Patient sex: M
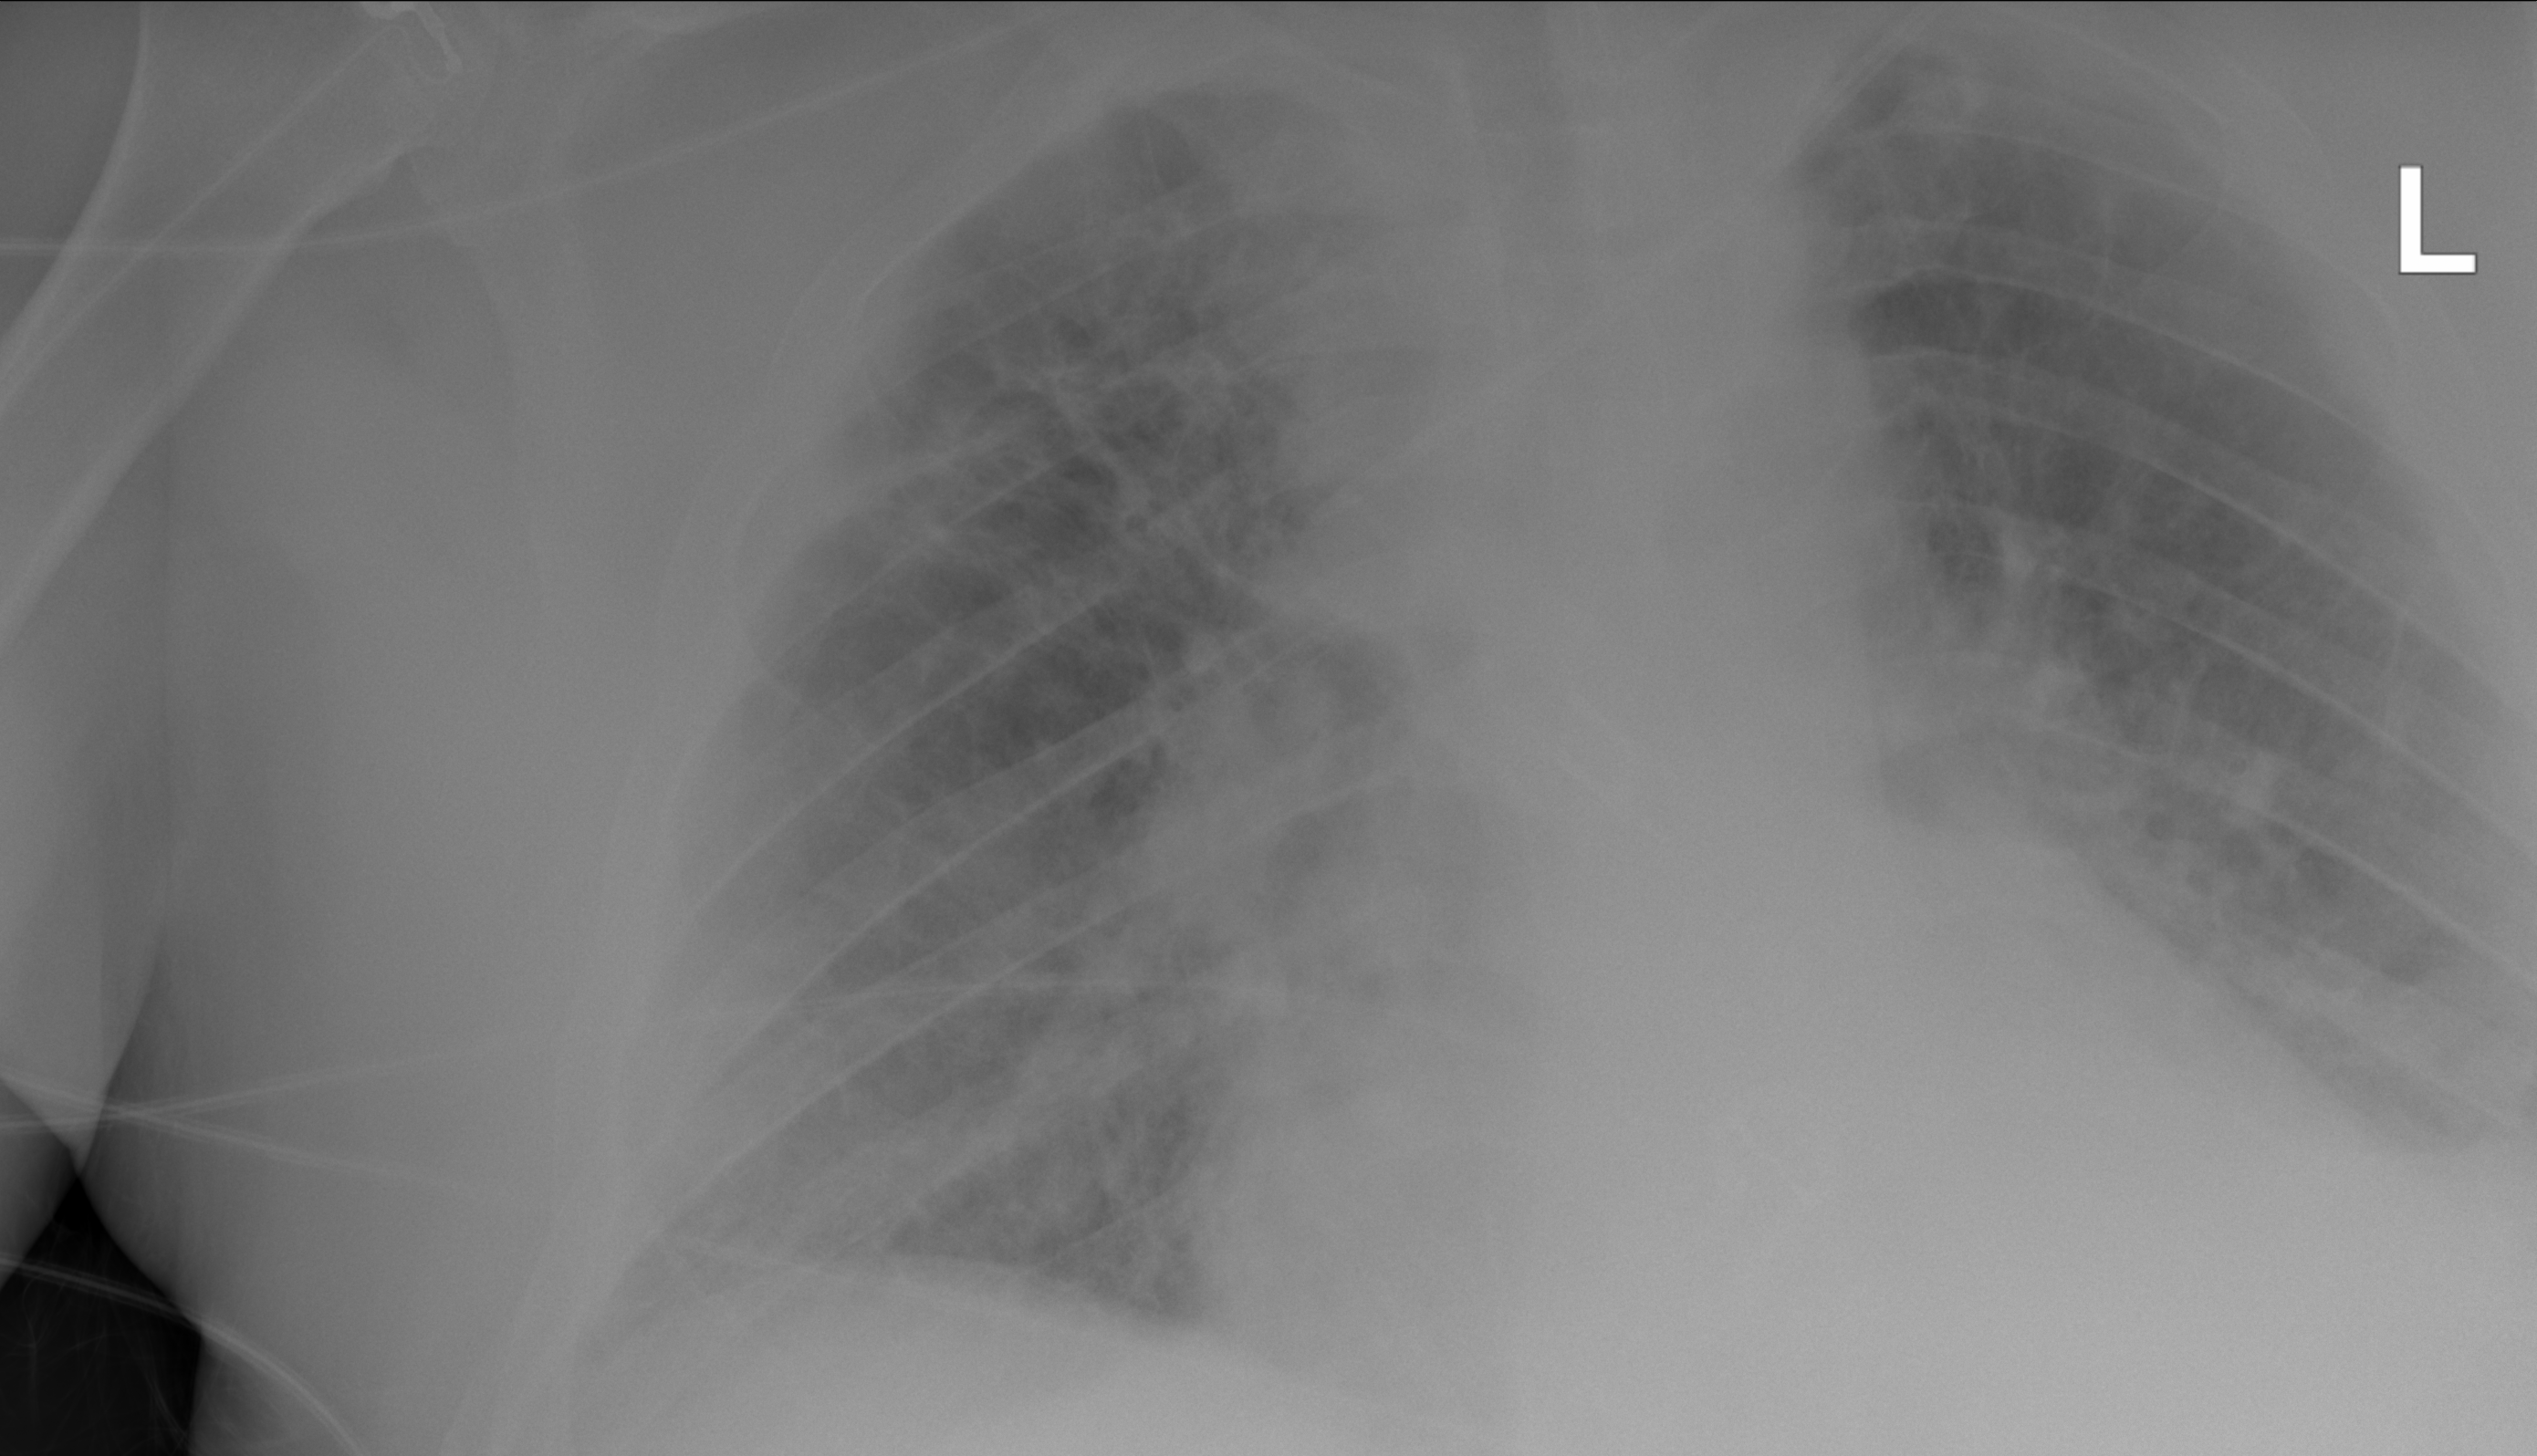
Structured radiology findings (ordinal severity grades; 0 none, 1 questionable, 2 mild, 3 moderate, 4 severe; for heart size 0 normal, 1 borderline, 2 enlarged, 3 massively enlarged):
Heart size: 0
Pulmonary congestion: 1
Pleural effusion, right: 0
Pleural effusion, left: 2
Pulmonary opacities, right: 2
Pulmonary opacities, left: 0
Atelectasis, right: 0
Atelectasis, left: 2